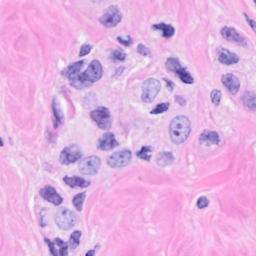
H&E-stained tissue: Breast